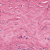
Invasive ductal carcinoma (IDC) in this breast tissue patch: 0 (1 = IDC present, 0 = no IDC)